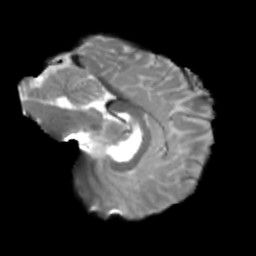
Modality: T2w
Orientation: sagittal
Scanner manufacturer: siemens
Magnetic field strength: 3 T
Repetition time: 4 s
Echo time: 0.0594 s